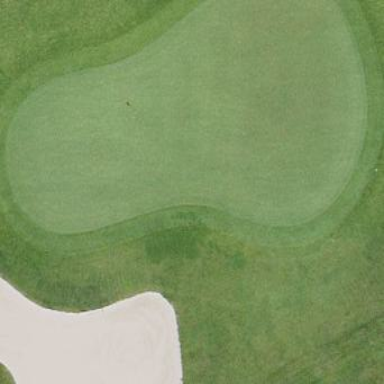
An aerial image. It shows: Golf green pitch on grass land. It is designated for the sport of golf.